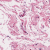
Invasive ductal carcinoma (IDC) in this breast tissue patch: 0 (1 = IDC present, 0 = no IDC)